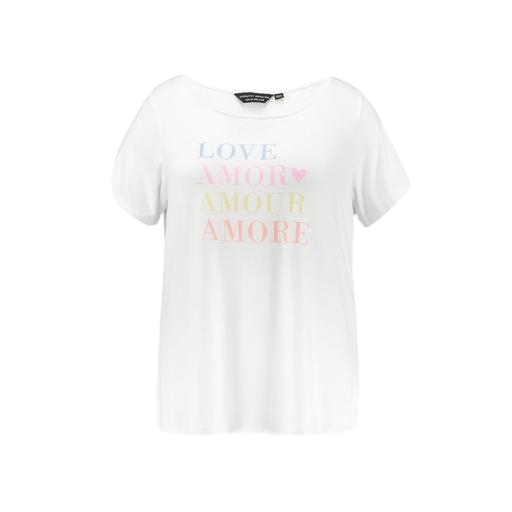
white love t-shirt, white plus size open-back graphic t-shirt only macy, white plus size graphic tee, white background